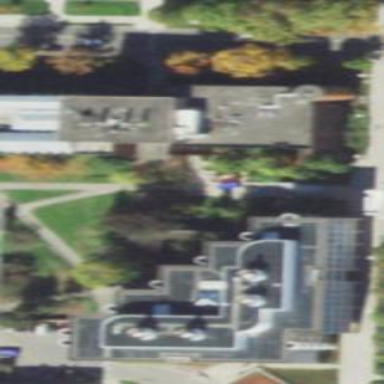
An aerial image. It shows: View of university building.